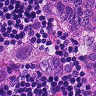
Metastatic tissue present: yes